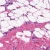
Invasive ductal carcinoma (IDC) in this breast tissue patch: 0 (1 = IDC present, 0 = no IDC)